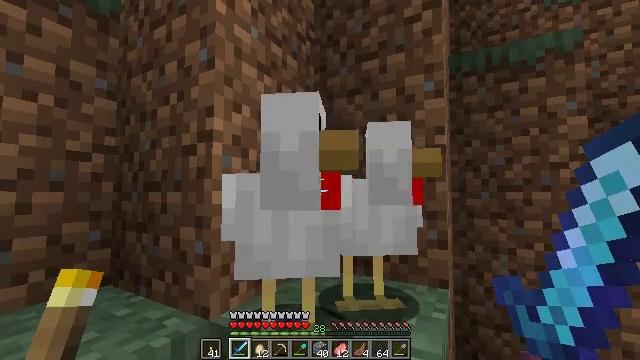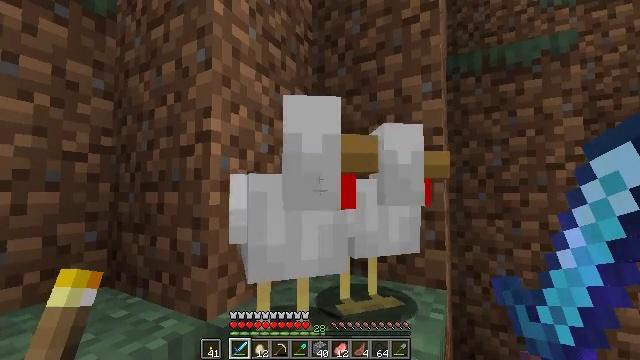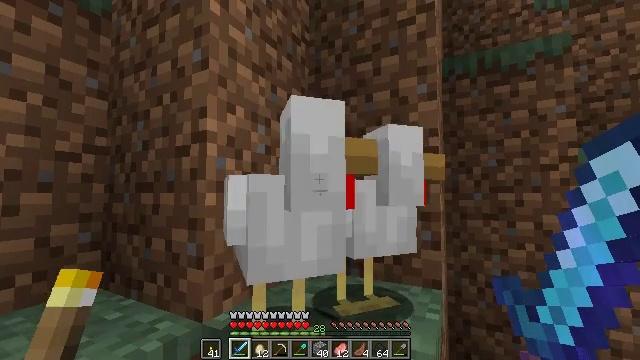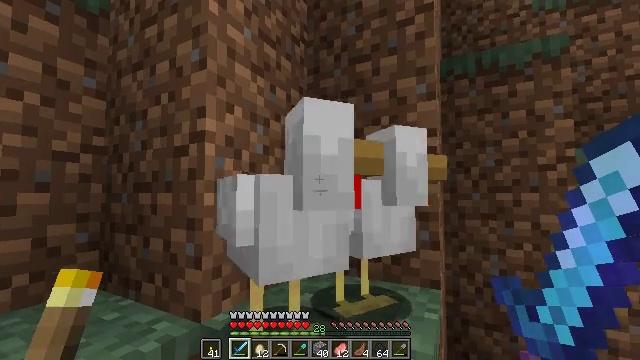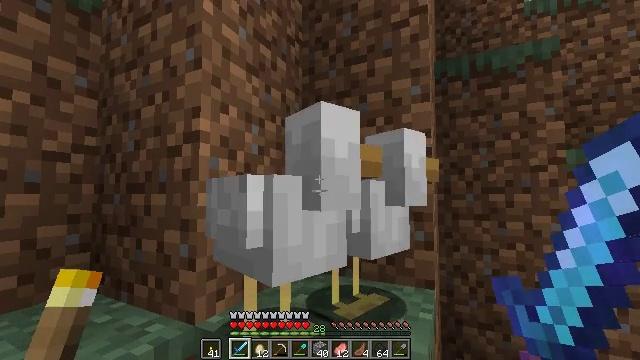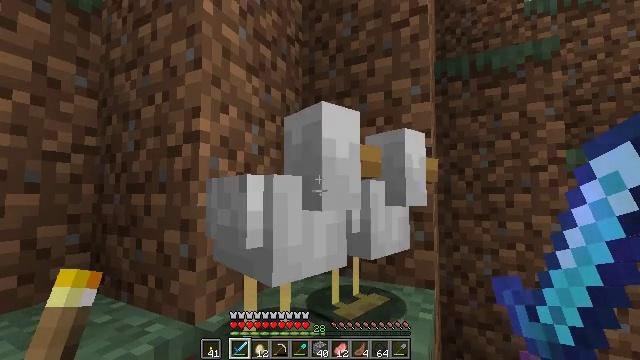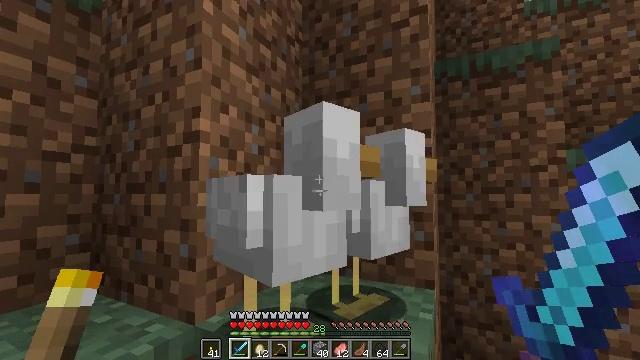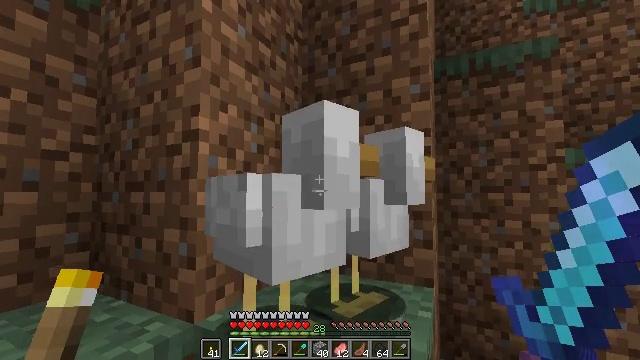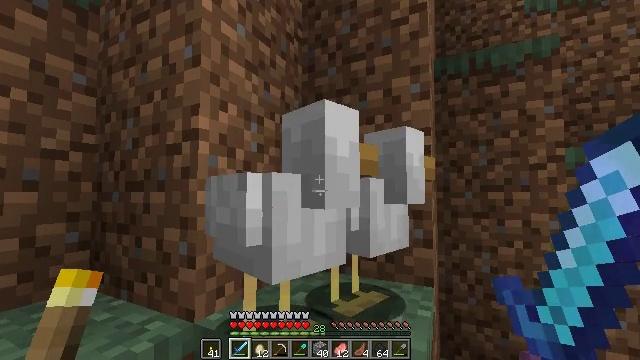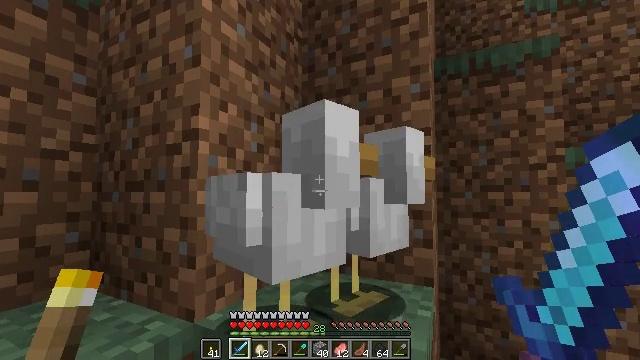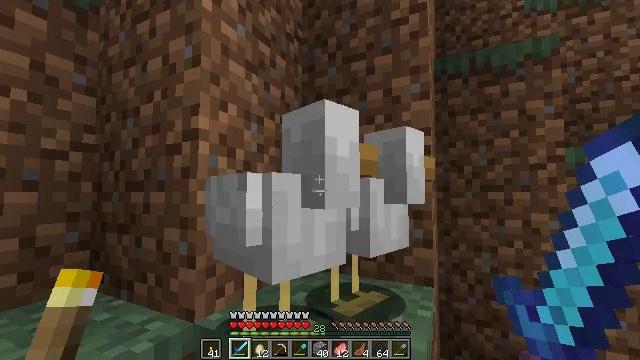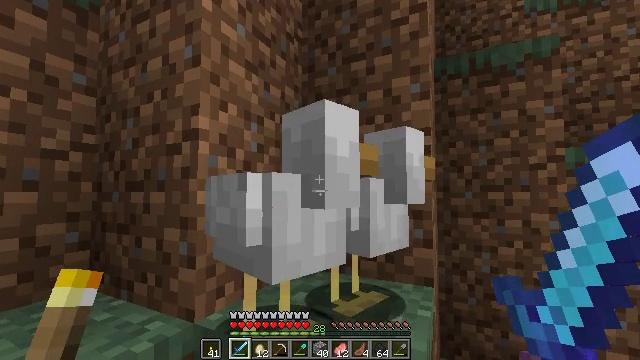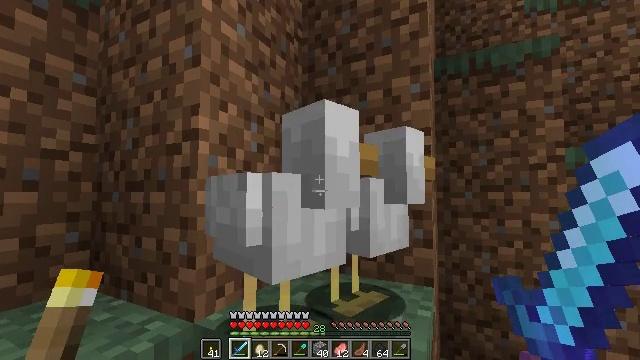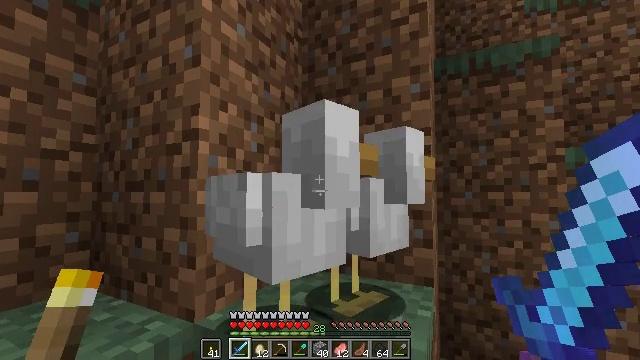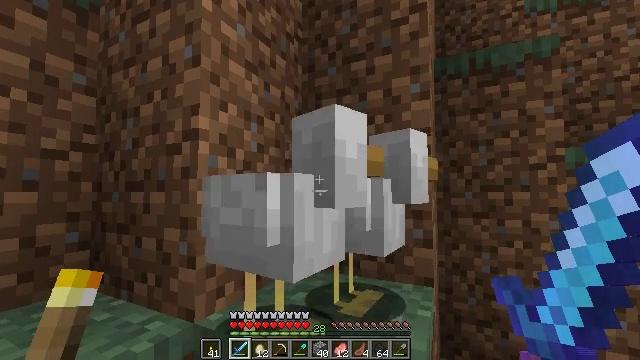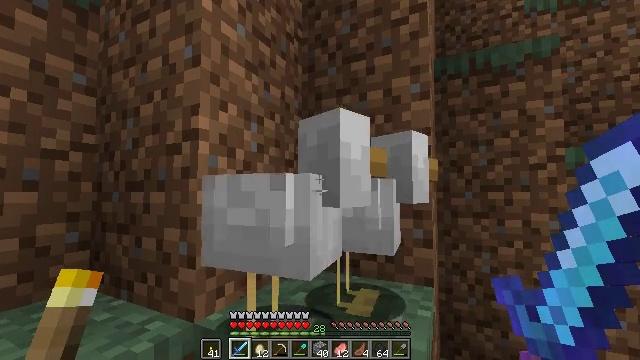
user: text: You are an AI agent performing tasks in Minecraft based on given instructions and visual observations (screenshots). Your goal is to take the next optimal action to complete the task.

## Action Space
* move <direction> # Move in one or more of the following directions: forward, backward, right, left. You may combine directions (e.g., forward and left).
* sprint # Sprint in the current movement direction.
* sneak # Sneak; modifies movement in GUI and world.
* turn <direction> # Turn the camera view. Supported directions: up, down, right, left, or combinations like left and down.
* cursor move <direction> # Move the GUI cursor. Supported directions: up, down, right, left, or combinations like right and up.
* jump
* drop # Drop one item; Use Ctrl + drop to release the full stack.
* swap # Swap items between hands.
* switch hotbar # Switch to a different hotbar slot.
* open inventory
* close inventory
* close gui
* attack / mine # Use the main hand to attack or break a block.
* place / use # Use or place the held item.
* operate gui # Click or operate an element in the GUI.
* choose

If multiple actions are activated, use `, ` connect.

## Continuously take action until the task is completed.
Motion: motion action
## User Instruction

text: Hunt animals.
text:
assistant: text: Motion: no_op
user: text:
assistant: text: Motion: no_op
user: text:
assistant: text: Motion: no_op
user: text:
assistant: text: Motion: turn right
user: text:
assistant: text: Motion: no_op
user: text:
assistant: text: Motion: no_op
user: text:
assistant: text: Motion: no_op
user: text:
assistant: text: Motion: no_op
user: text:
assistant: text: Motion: no_op
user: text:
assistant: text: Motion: no_op
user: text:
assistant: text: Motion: no_op
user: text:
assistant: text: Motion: no_op
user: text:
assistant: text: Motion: no_op
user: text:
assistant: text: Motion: no_op
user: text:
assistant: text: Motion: no_op
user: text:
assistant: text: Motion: no_op
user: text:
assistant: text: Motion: turn down
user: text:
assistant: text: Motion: no_op
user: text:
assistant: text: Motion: no_op
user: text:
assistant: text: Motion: no_op
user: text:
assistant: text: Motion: no_op
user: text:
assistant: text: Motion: no_op
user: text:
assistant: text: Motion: no_op
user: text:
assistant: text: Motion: no_op
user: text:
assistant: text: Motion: no_op
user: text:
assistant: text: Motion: no_op
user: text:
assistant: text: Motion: no_op
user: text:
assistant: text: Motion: no_op
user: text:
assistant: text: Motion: no_op
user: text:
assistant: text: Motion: no_op